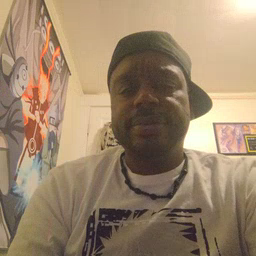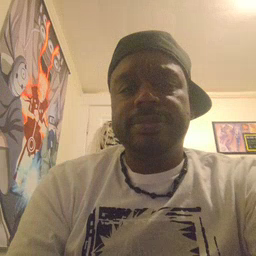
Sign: why